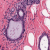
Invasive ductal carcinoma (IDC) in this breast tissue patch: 0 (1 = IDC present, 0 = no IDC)